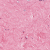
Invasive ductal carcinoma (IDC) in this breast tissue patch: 0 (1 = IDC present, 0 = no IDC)